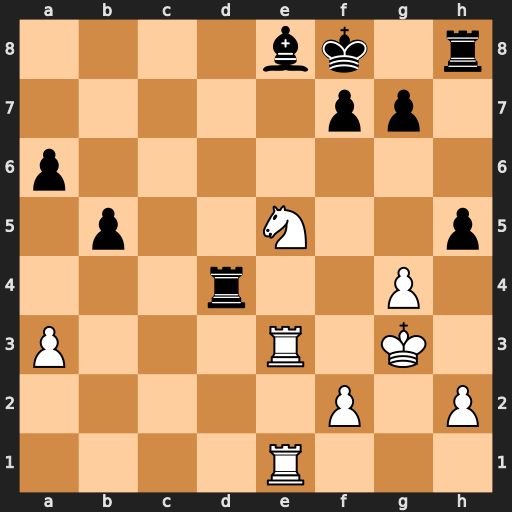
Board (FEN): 4bk1r/5pp1/p7/1p2N2p/3r2P1/P3R1K1/5P1P/4R3
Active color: w
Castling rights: -
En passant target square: -
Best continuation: Ng6+ fxg6 Rxe8+